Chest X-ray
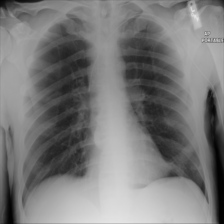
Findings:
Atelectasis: positive
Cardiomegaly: negative
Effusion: negative
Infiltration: negative
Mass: negative
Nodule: negative
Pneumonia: negative
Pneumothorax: negative
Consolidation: negative
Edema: negative
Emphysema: negative
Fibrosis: negative
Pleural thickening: negative
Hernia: negative